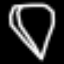
Label: diamond